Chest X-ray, AP view. Patient: 81 years old, sex F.
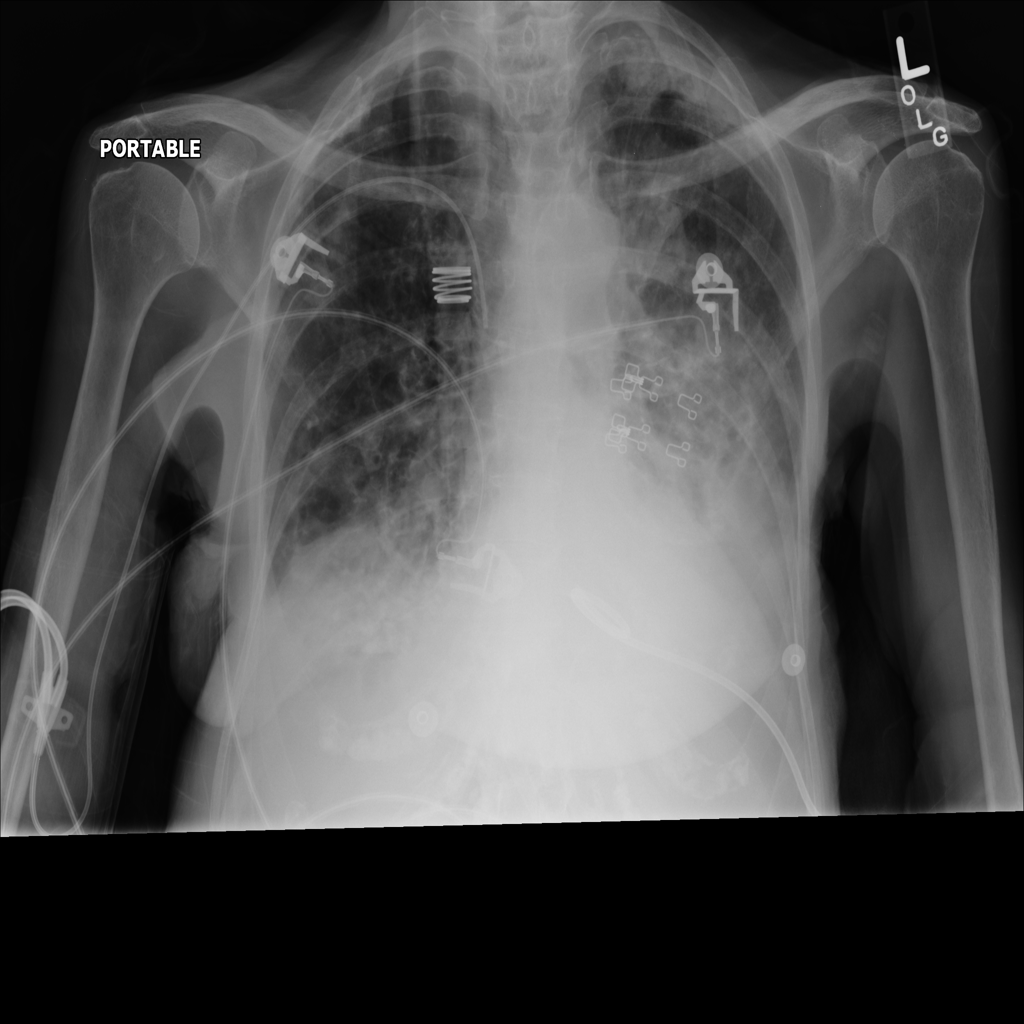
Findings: Atelectasis, Consolidation, Effusion, Infiltration, Pneumothorax